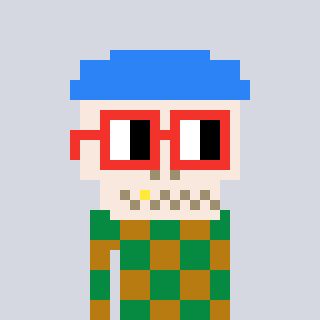
a pixel art character with square red glasses, a skeleton-hat-shaped head and a gold-colored body on a cool background